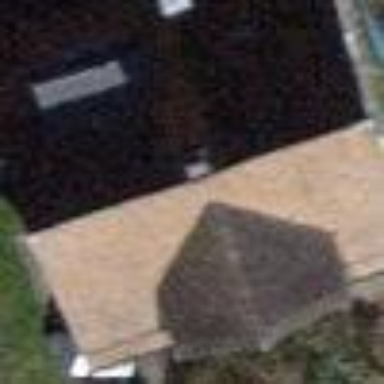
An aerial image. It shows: Building with tiled roof.